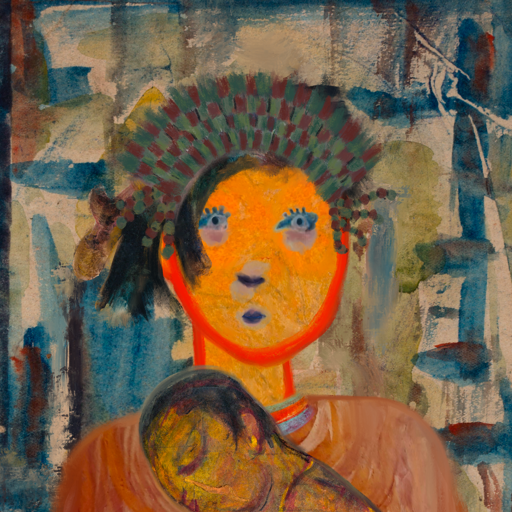
Background: Orphan, Head And Neck Front: Sisters, Face Front: Hill_Girl, Bust: Pious_Lady, Hair Front: Pipe, Head Accessory: After_Raid_Crown, Second Necklace: Blank, Necklace: Sisters, Baby: GypsyMother_Baby